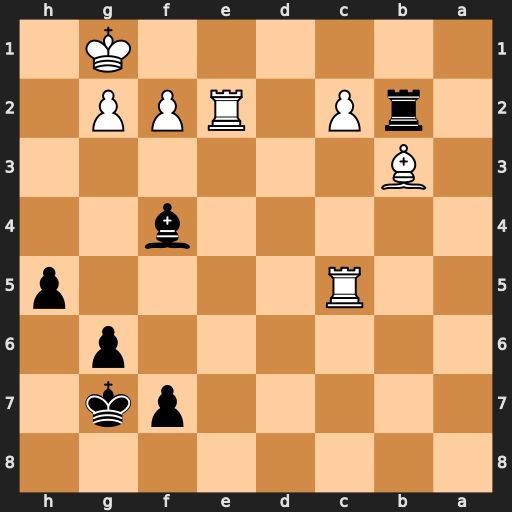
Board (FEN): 8/5pk1/6p1/2R4p/5b2/1B6/1rP1RPP1/6K1
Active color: b
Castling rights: -
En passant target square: -
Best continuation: Rb1+ Re1 Rxe1#